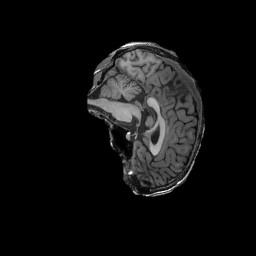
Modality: T1w
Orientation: sagittal
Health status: ill
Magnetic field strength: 3 T